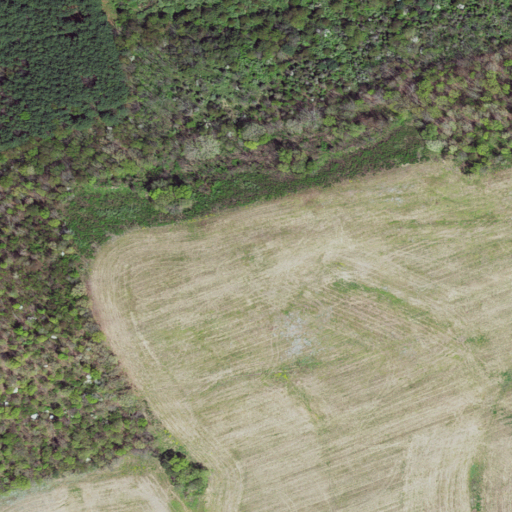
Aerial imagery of ridge(s) in Virginia named Sanders Ridge containing deciduous forest, pasture, mixed forest, cultivated crops, evergreen forest, shrub, and grassland